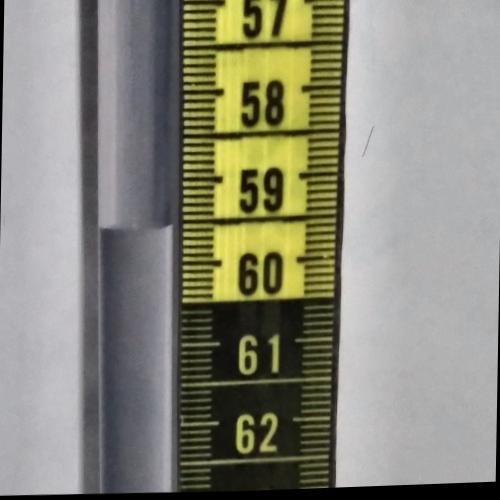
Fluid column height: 59.5 cm